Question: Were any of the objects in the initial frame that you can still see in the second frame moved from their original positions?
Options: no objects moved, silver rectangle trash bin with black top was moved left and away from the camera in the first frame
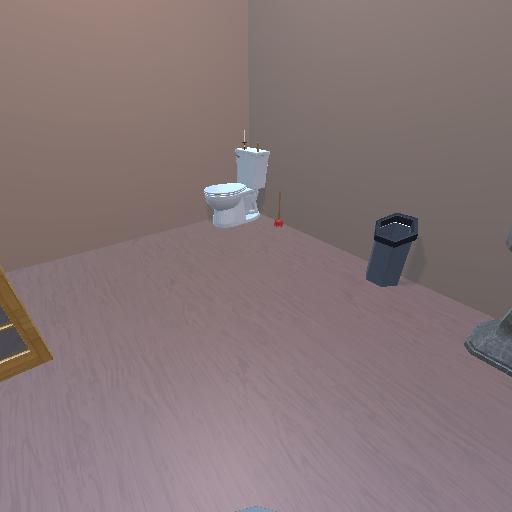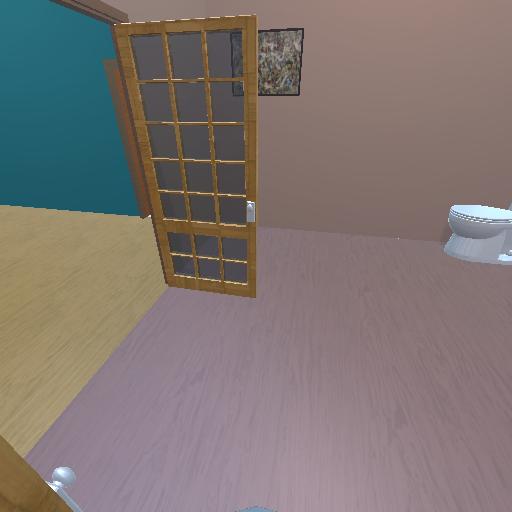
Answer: no objects moved